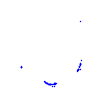
Particle: proton